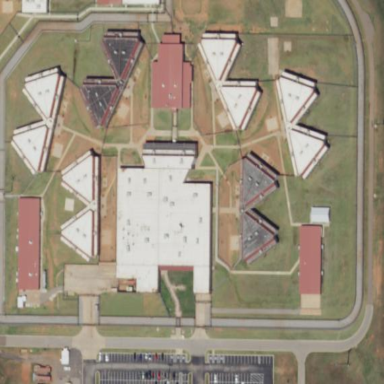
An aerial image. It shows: Prison.